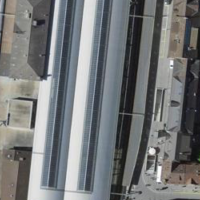
EUNIS habitat code: 57
Species observed at this site:
Chroicocephalus ridibundus
Corvus corone
Pernis apivorus
Motacilla cinerea
Anas platyrhynchos
Parus major
Dendrocopos major
Columba livia
Motacilla alba